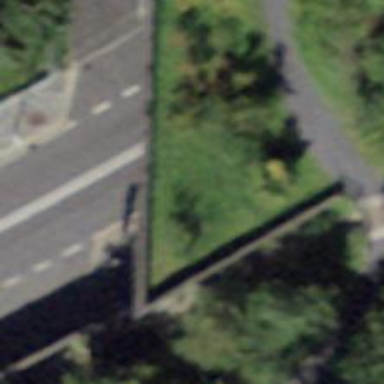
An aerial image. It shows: Trunk bridge for motor vehicles with no sidewalk.